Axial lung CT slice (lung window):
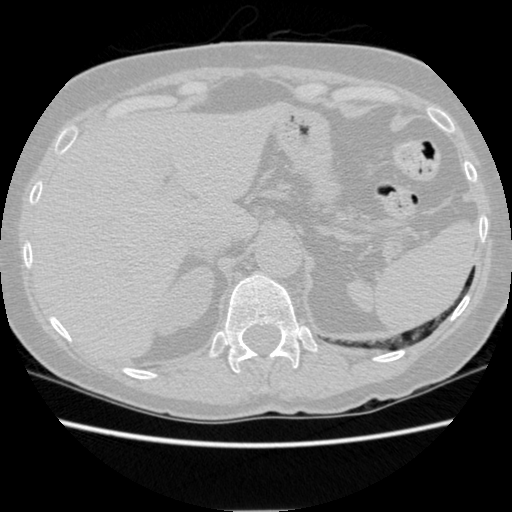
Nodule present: no